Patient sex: M
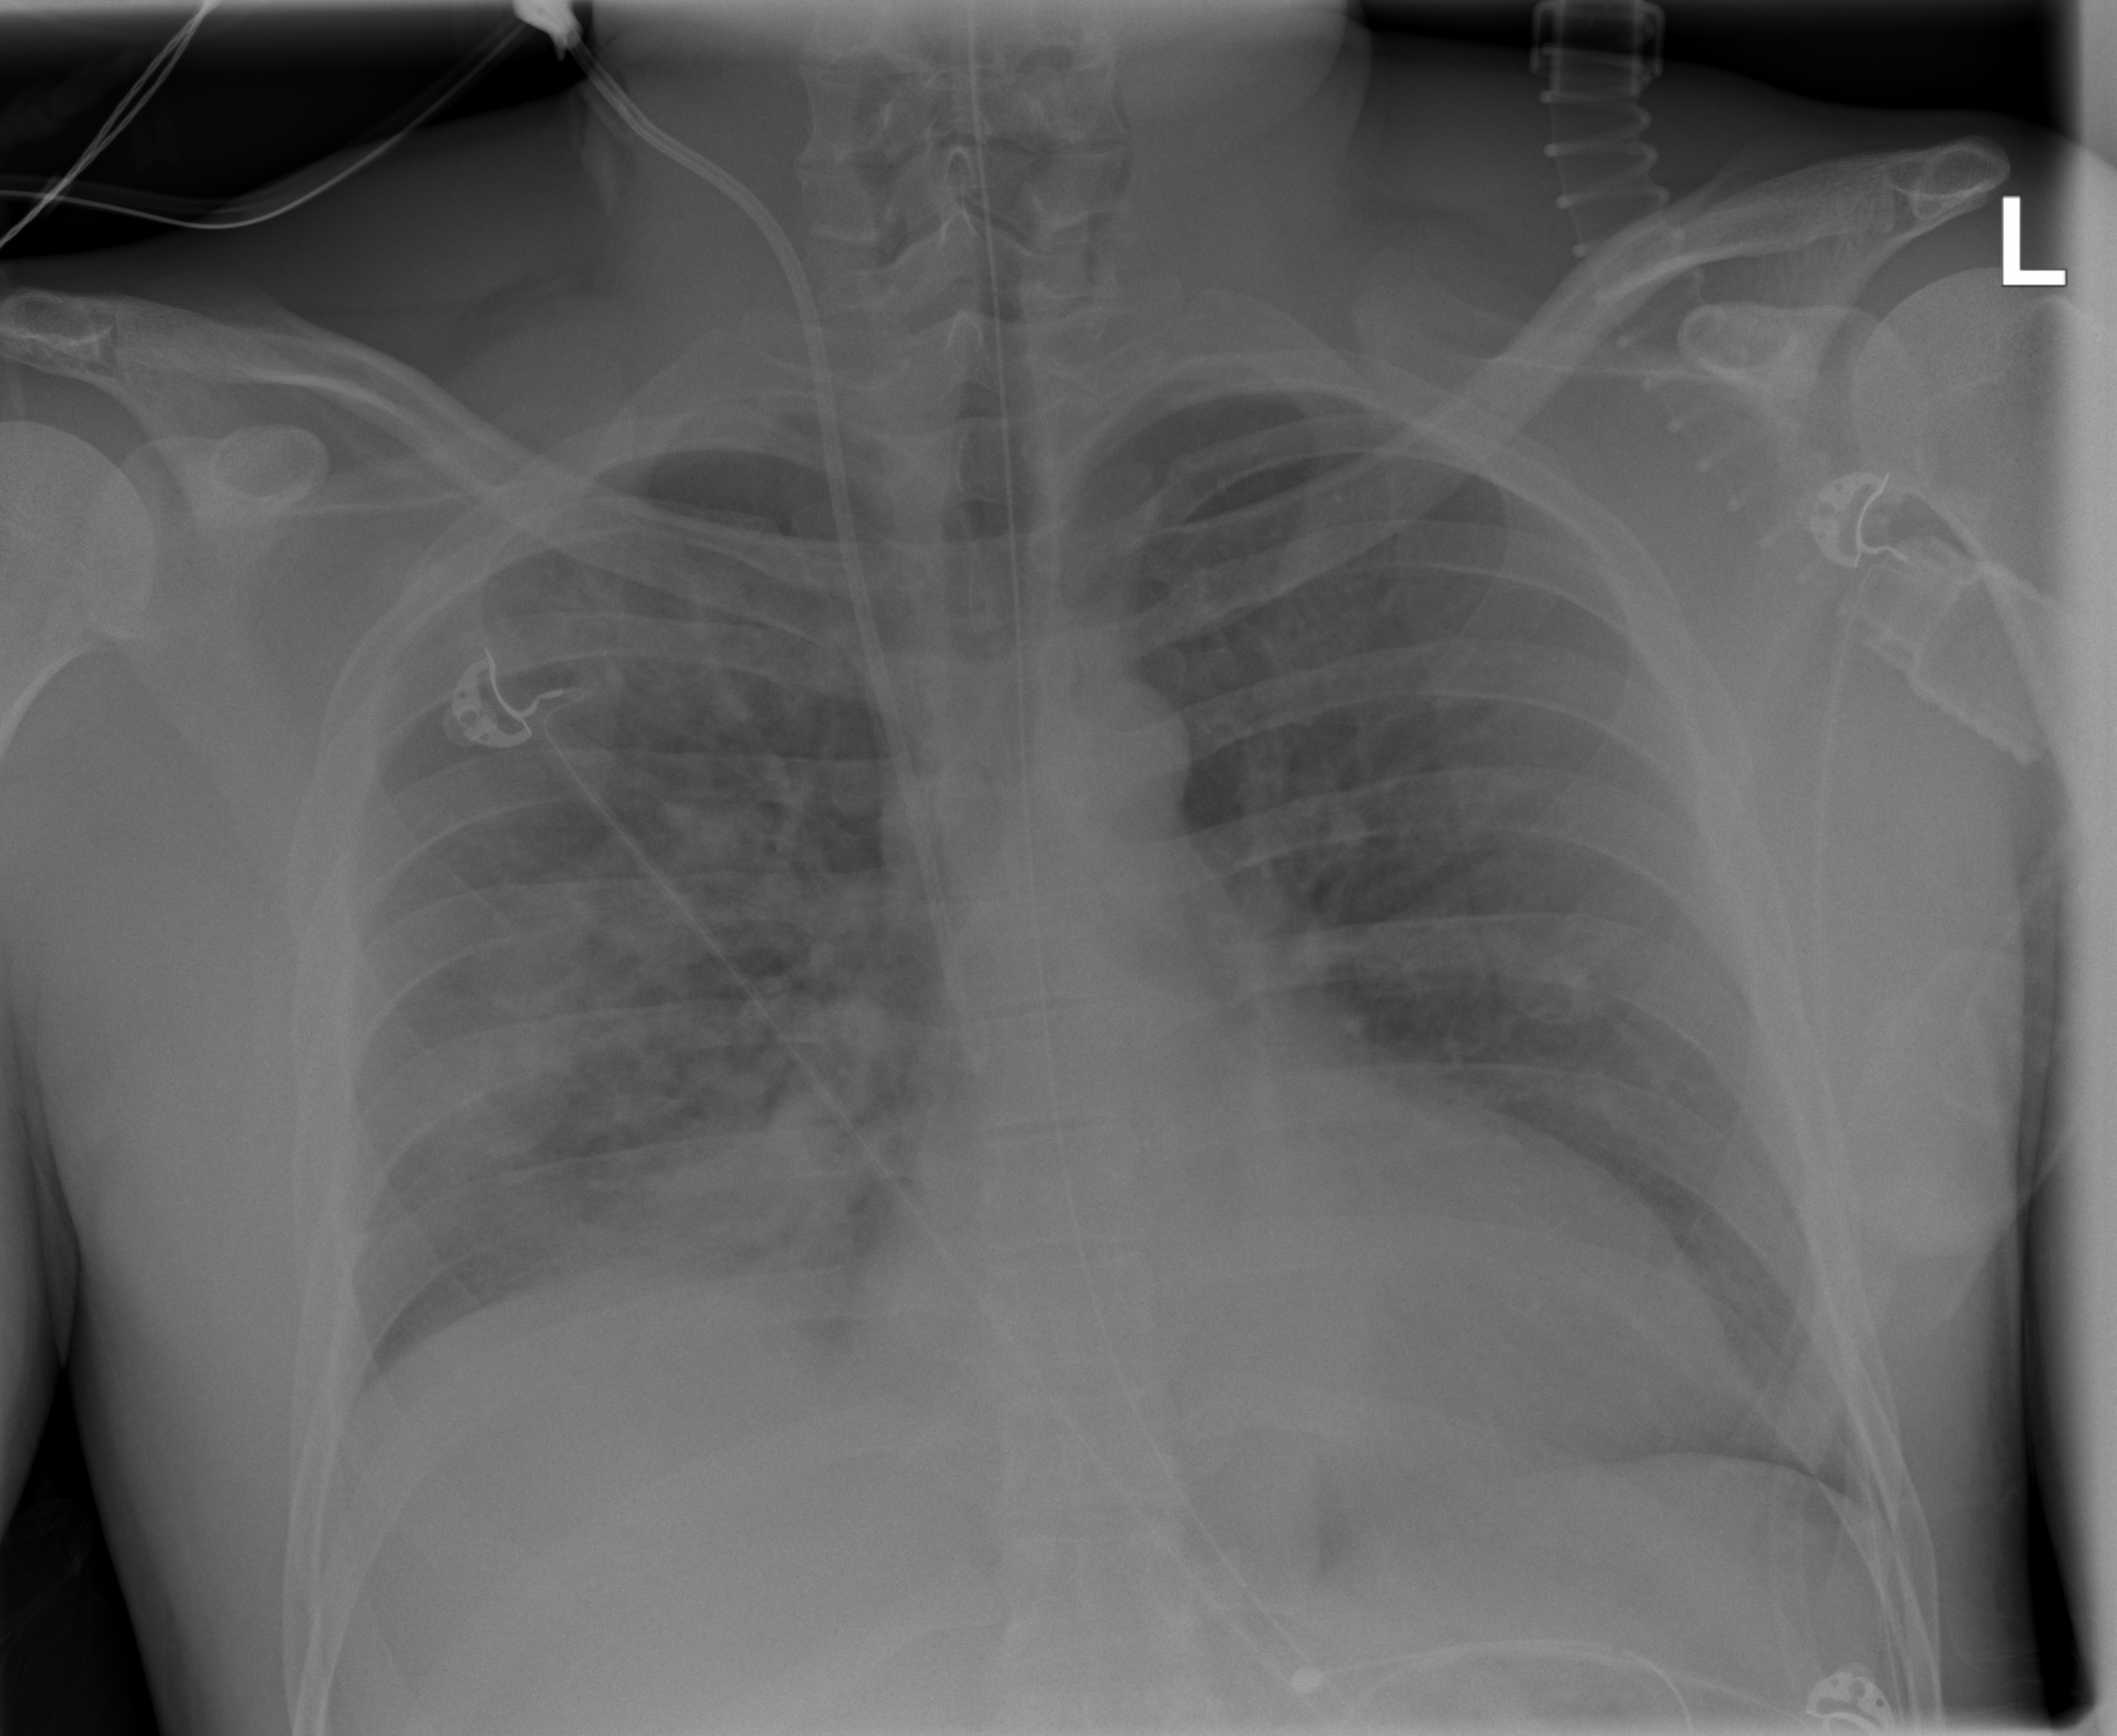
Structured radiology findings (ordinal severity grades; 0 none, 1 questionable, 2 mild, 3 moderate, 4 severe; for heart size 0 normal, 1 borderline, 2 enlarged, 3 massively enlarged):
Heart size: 2
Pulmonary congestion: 0
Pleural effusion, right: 2
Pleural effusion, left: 0
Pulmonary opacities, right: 3
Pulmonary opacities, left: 2
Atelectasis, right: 2
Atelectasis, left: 1